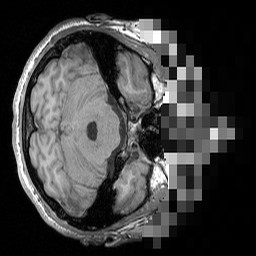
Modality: T1w
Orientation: axial
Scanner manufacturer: siemens
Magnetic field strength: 3 T
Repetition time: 1.5 s
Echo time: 0.00291 s